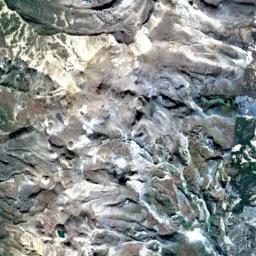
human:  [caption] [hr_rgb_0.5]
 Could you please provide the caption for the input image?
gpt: There is snow on the part of the snowberg .

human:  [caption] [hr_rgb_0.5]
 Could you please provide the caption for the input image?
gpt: Only the peaks of the snow-capped mountains are covered with snow .

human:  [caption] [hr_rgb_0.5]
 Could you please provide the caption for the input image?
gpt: The snowberg is partly covered with snow and ice .

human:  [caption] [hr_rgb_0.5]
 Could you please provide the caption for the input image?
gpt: The snow berg is consist of bare land and white snow .

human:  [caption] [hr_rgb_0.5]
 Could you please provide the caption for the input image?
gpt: There are bare land and some snow on the snowberg .